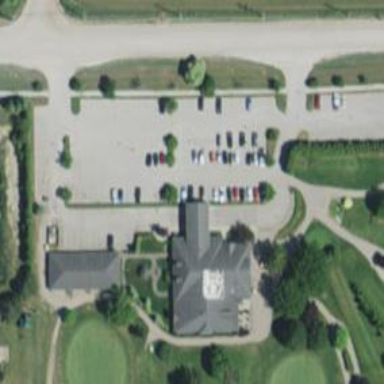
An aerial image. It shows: Service road designated as golf cart path.